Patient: sex M, age 81
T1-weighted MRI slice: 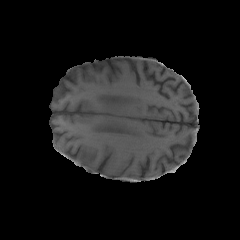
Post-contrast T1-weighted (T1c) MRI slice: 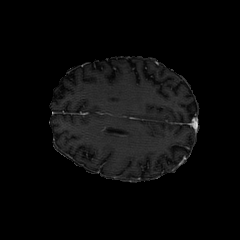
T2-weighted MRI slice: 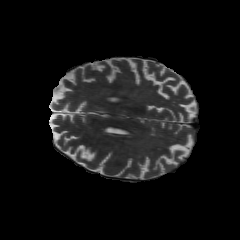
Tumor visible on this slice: yes
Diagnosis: Glioblastoma, IDH-wildtype
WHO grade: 4